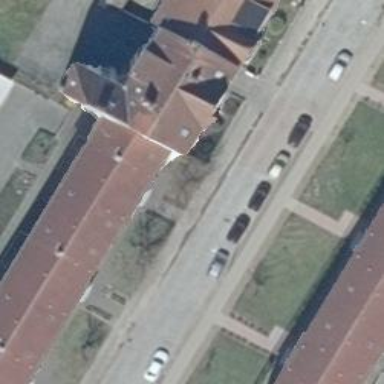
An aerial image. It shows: Gabled building with red roof made of roof tiles.